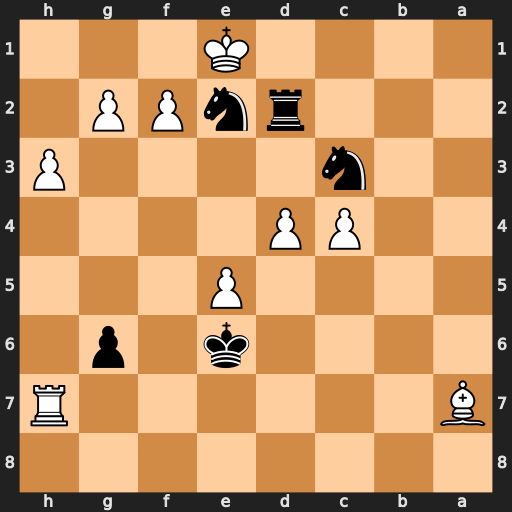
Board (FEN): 8/B6R/4k1p1/4P3/2PP4/2n4P/3rnPP1/4K3
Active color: b
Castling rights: -
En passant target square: -
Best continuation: Rd1#